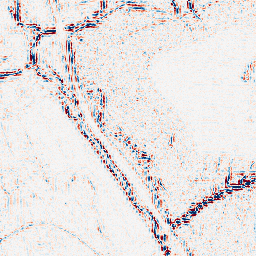
Category: wavelet
Decomposition family: wavelet_reverse_biorthogonal
Decomposition parameters: wavelet: rbio1.3
level: 2
Upsampling method: bicubic_16x
Upsampling parameters: scale: 16
Upsampling scale: 16